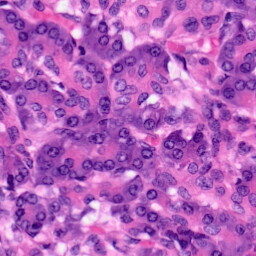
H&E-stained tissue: Pancreatic